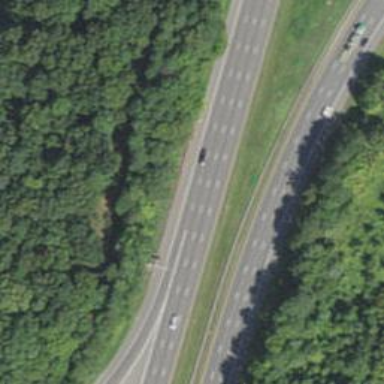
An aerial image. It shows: Motorway junction.